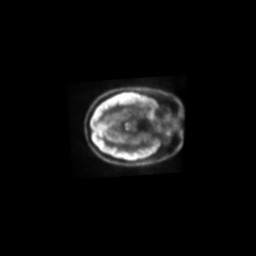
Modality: PET
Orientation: axial
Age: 48
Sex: female
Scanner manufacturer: siemens